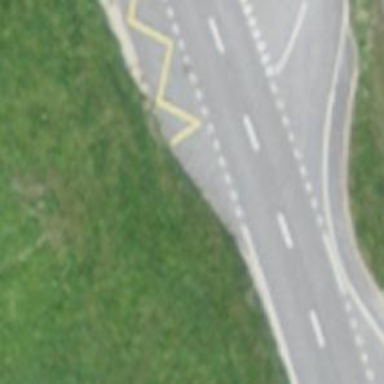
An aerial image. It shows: Bus stop with platform for public transport.